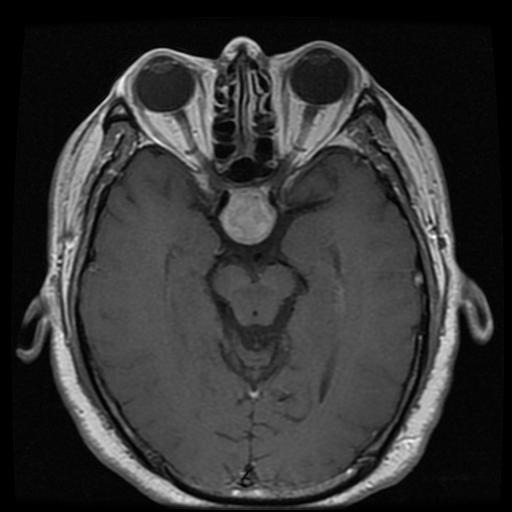
Label: pituitary